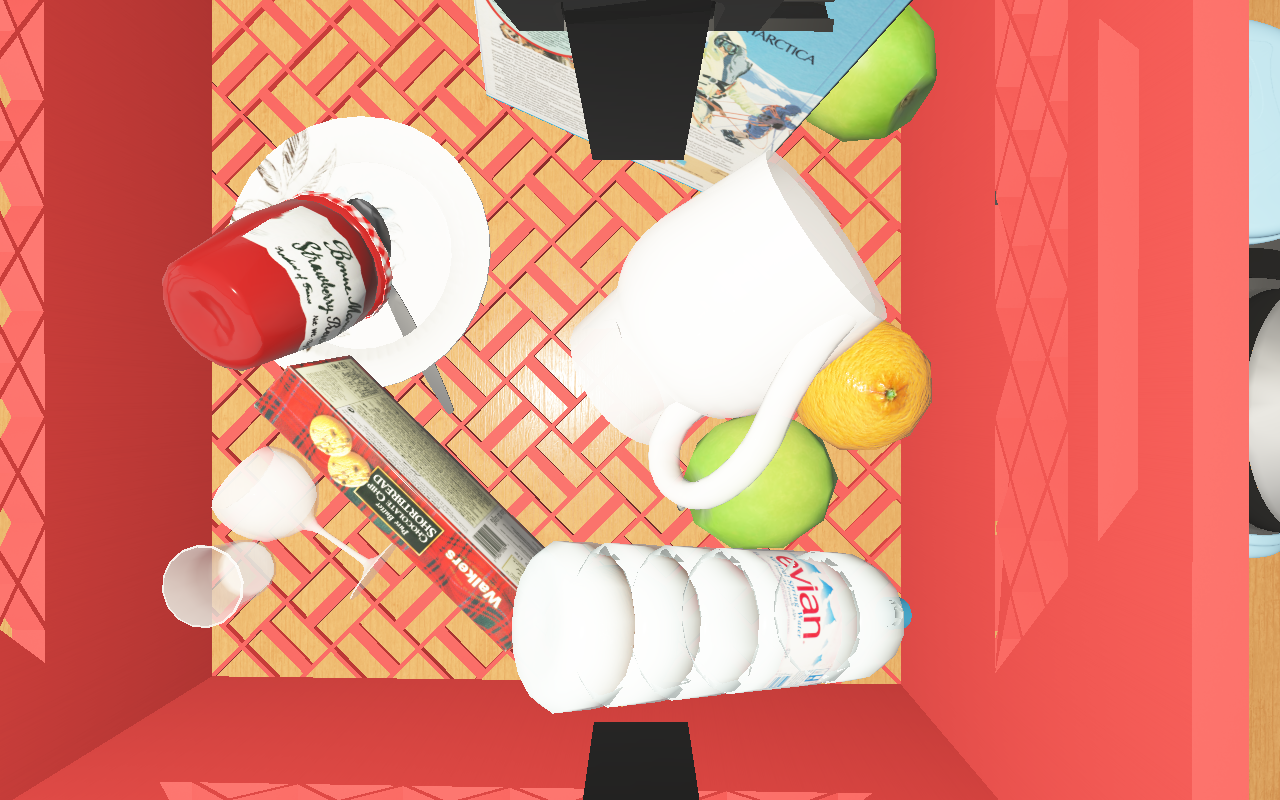
Objects in the scene:
carafe
water bottle
apple
orange
spoon
plate
glass
jam jar
cereal box
biscuit box